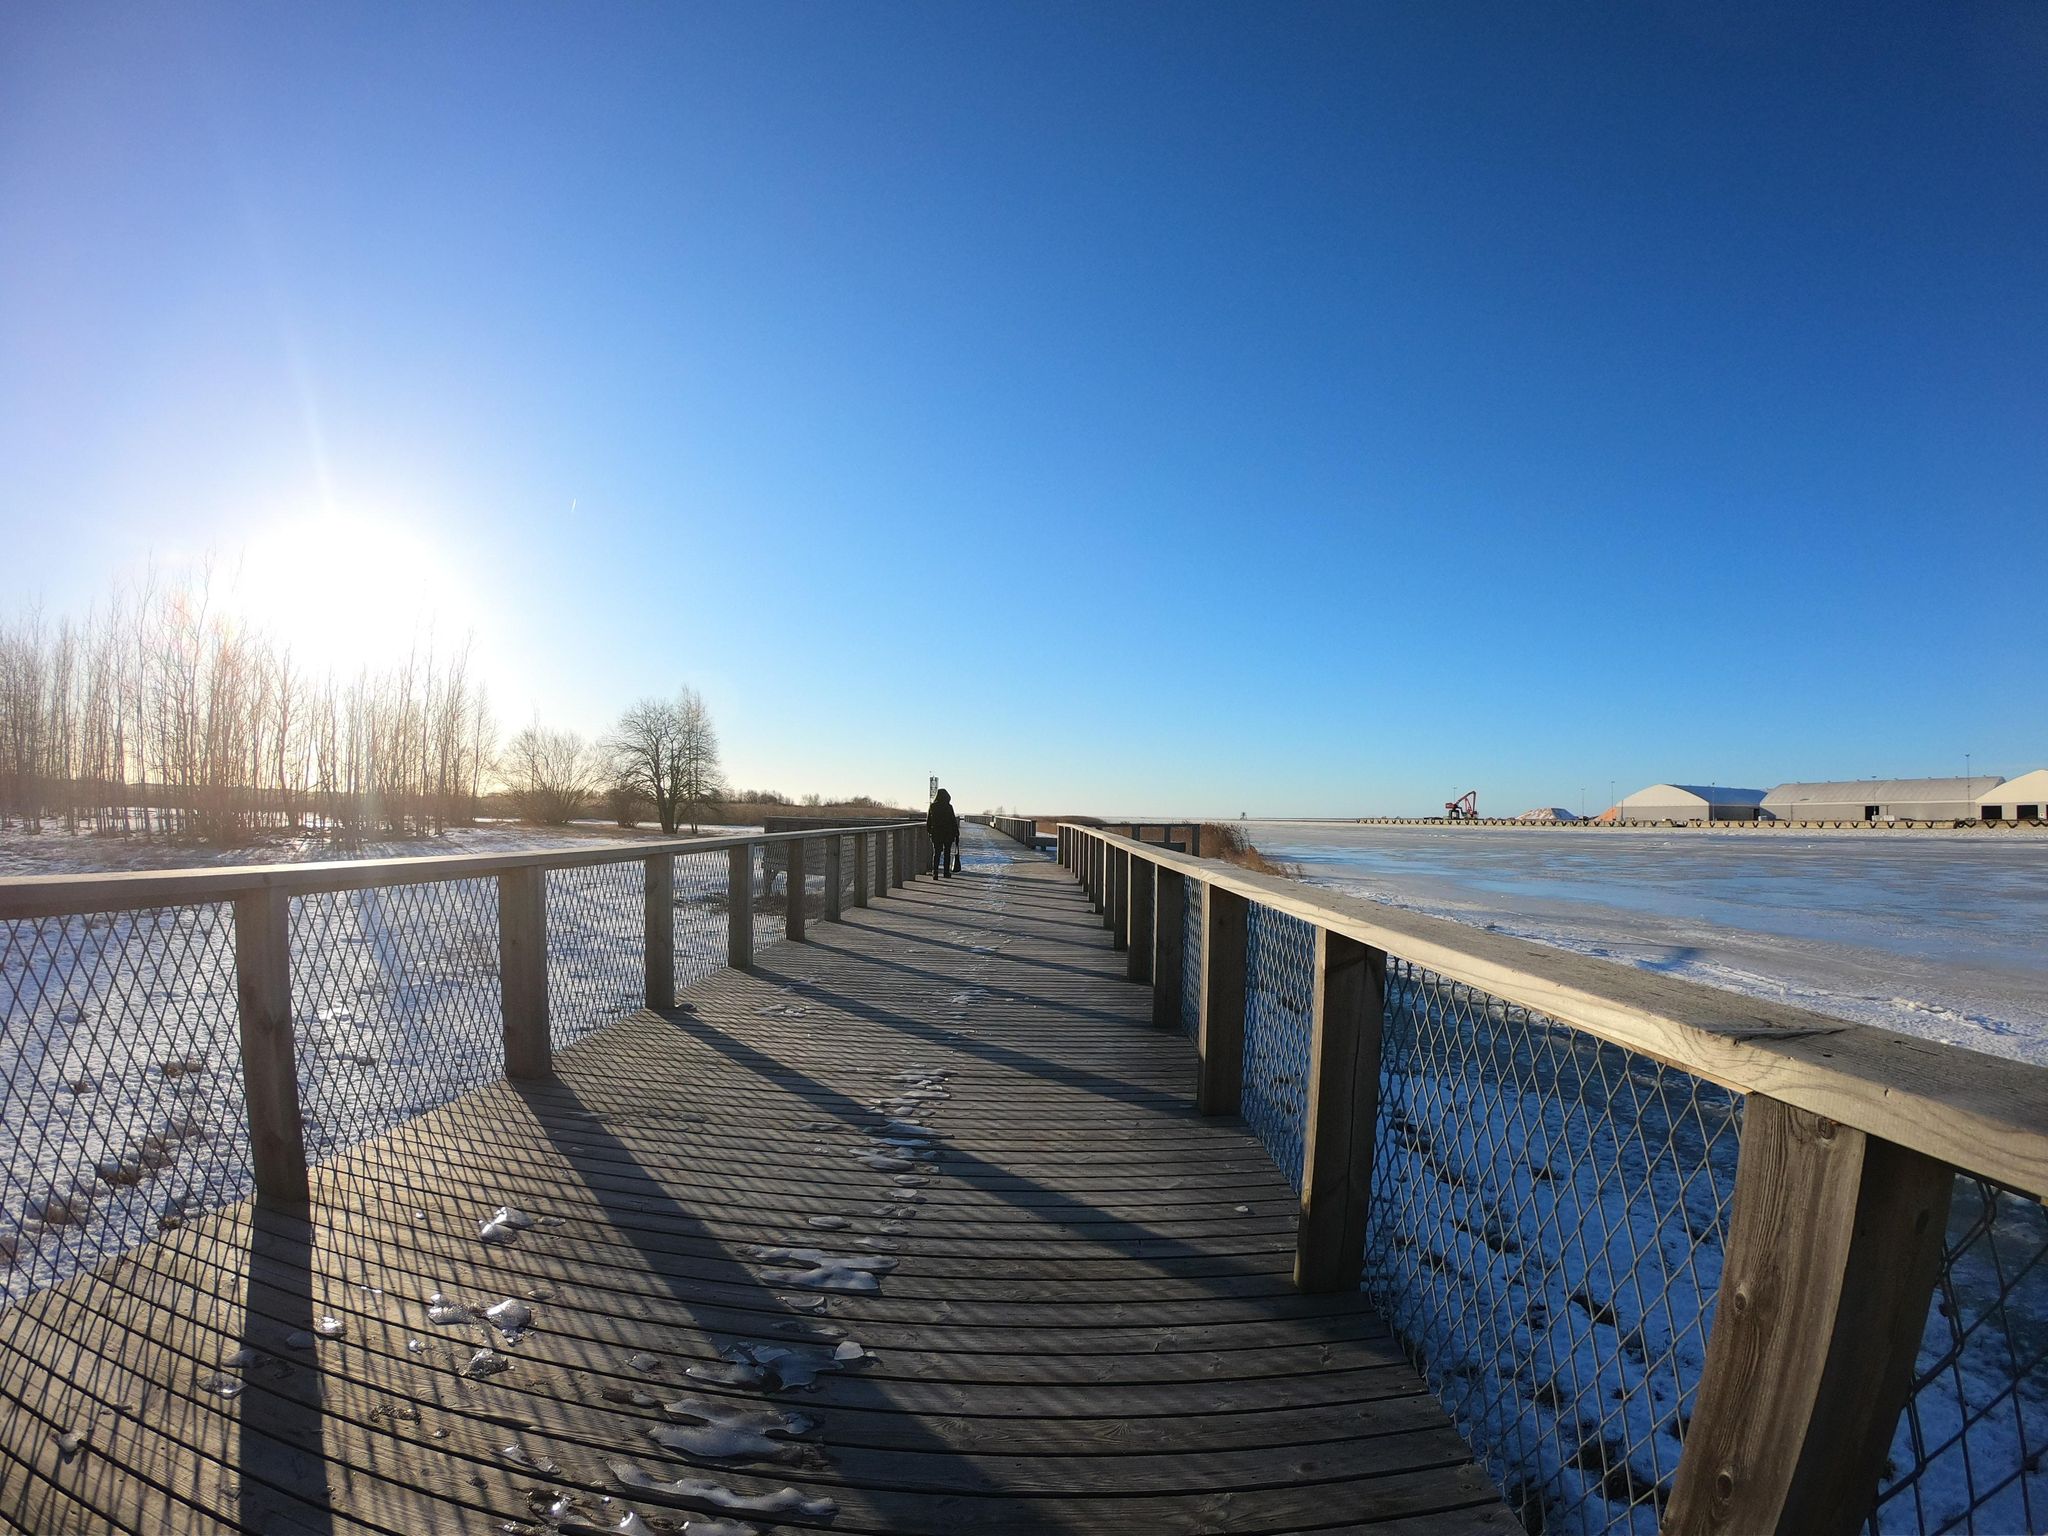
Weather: snowy
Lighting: day
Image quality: good
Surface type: walking surface
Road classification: cycleway, footway, path
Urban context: suburban or peri-urban
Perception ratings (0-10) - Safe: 9.12, Lively: 1.3, Beautiful: 8.03, Boring: 2.01, Depressing: 3.77, Wealthy: 3.21